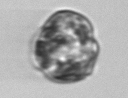
Label: Karenia